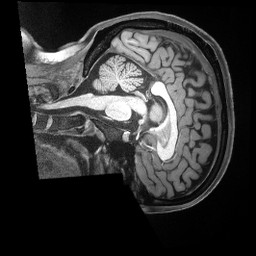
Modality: T1w
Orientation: sagittal
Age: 26
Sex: female
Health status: ill
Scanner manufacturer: siemens
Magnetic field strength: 3 T
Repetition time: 2.5 s
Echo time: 0.00181 s